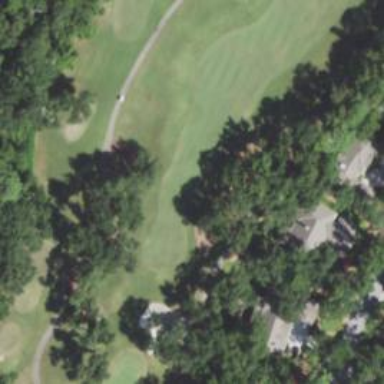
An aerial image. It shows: Golf fairway surrounded by grass.